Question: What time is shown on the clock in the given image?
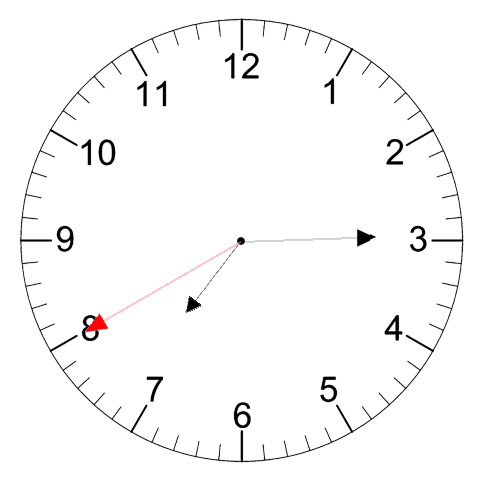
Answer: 07:14:40